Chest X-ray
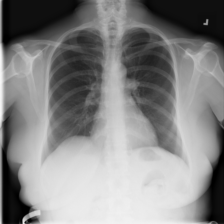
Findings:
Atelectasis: negative
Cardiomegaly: negative
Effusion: negative
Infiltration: negative
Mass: negative
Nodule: positive
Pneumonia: negative
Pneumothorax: negative
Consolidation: negative
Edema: negative
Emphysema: negative
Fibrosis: negative
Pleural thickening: negative
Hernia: negative